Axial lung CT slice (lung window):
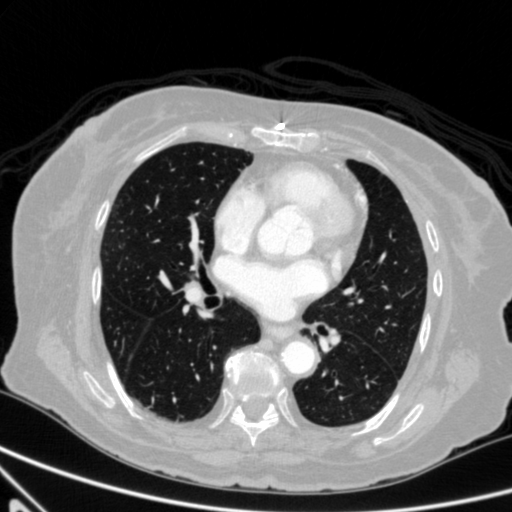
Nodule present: no